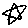
Label: star